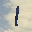
Label: 1